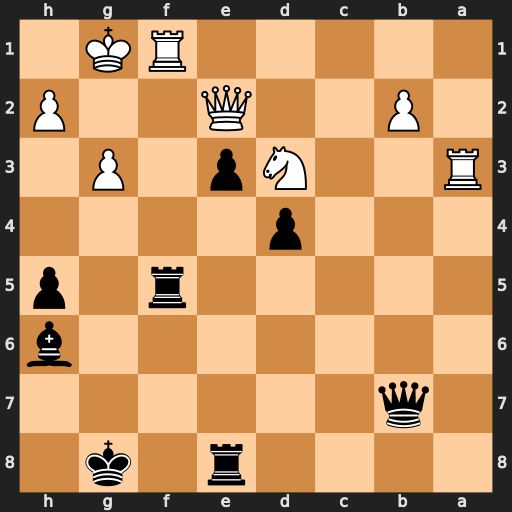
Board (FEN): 4r1k1/1q6/7b/5r1p/3p4/R2Np1P1/1P2Q2P/5RK1
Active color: b
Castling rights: -
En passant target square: -
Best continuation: Rxf1+ Qxf1 e2